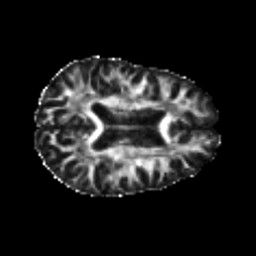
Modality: FA
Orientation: axial
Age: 24
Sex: female
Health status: healthy
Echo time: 0.074 s